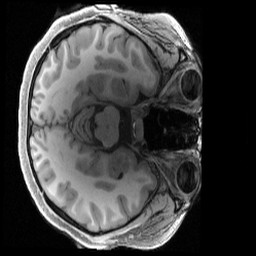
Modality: T1w
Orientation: axial
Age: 24
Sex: female
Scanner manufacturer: siemens
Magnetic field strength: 3 T
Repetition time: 2.4 s
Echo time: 0.00222 s